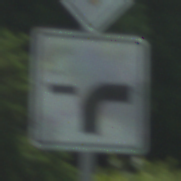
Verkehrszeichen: VerlaufVorfahrtsstrasse9
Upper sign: Vorfahrtsstrasse
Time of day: Midday
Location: Outdoor (Nature)
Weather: PartlyCloudy
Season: NotSpecified
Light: Natural